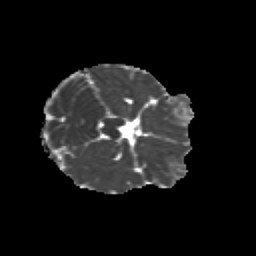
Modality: MD
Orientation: axial
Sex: female
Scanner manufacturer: siemens
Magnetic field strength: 3 T
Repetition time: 5 s
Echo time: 0.071 s